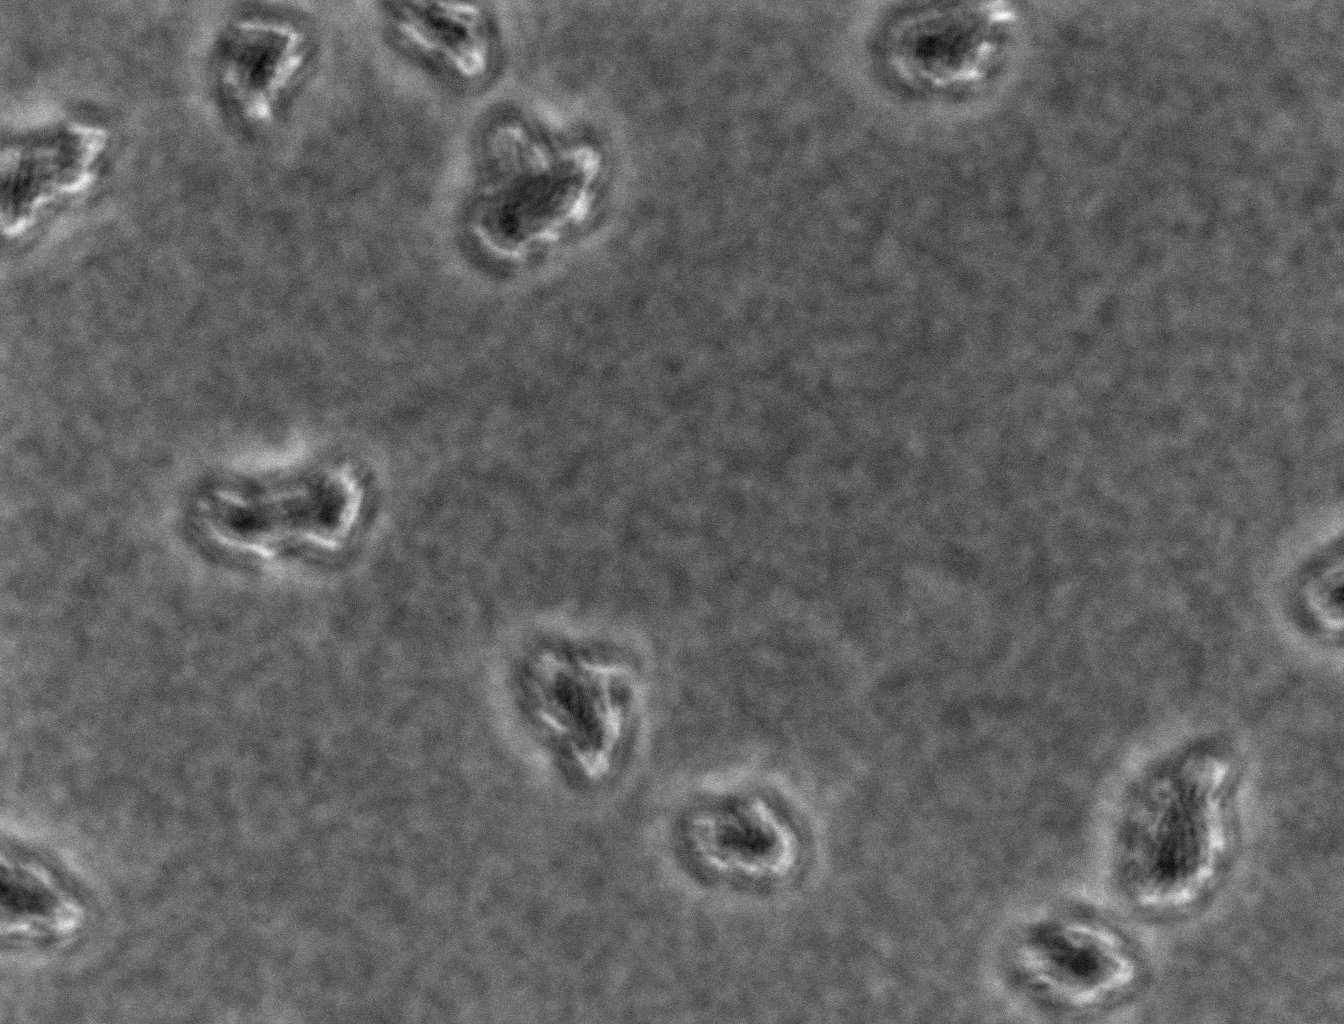
various_fewshot